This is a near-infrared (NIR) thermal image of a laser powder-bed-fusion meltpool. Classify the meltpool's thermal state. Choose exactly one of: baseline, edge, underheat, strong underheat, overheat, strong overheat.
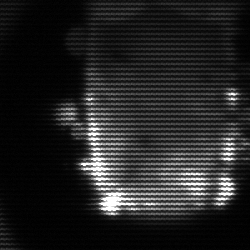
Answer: baseline